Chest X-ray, PA view. Patient: 61 years old, sex M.
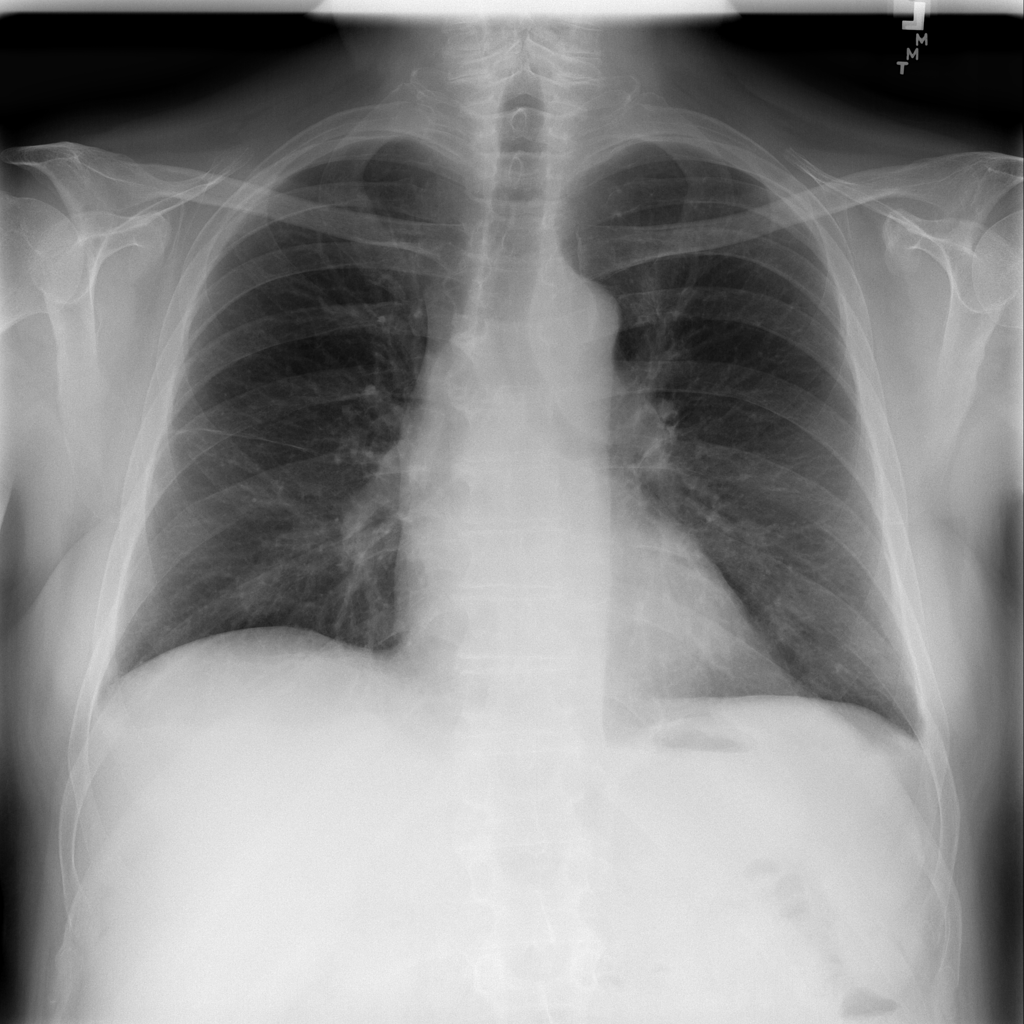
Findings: Pleural_Thickening